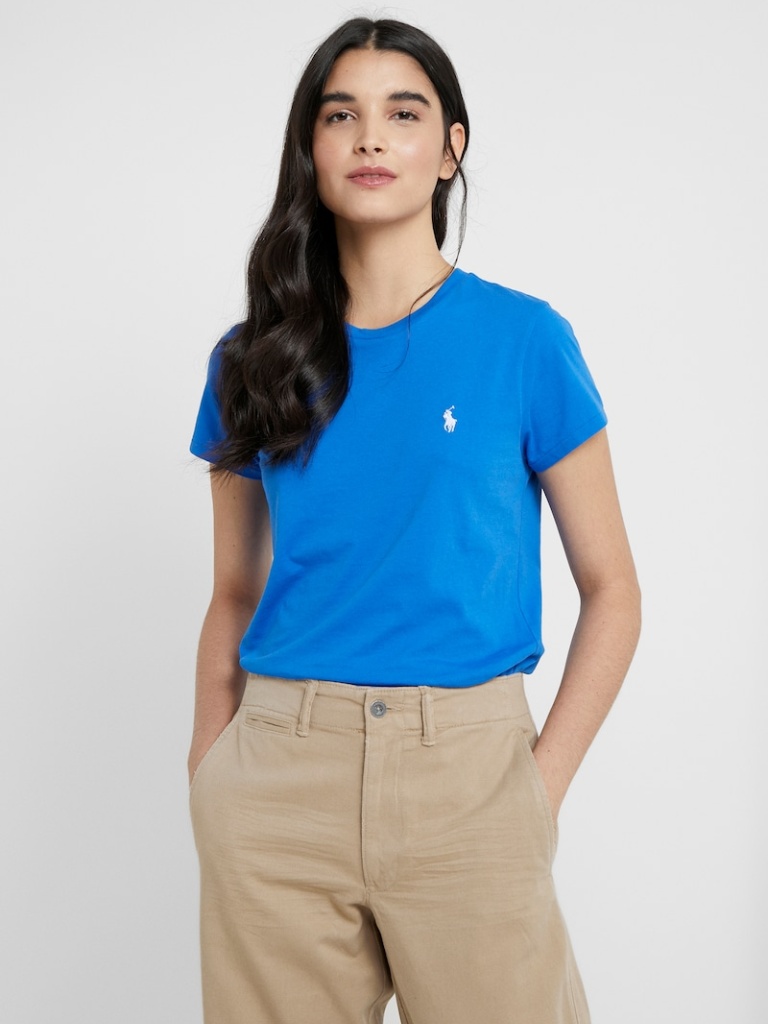
cotton relaxed short sleeve hip length French Tucked crew t-shirt